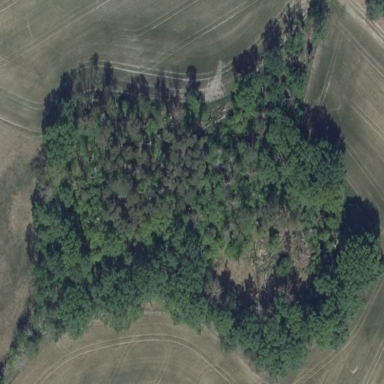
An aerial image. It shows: Forest area.